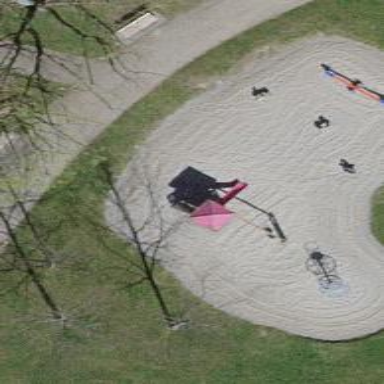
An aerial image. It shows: Playground with swings.